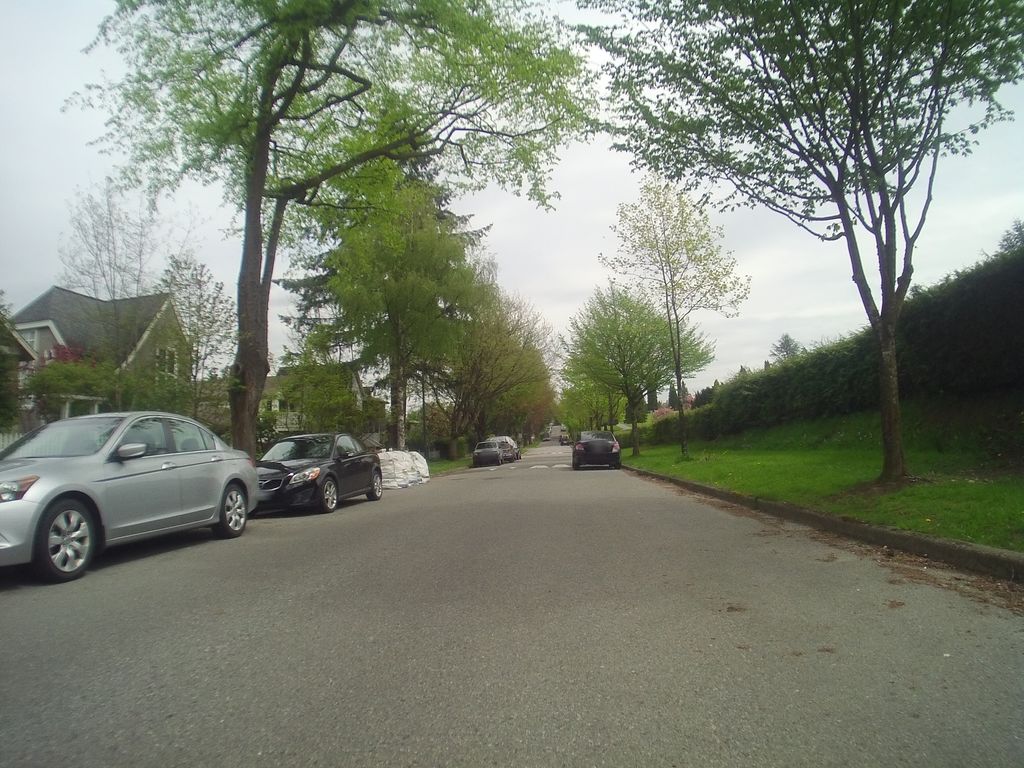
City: vancouver